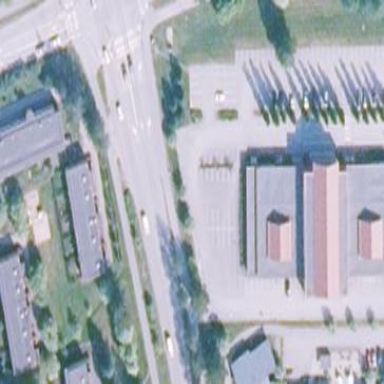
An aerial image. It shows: Building that is place of worship.